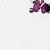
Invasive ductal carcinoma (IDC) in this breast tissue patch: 0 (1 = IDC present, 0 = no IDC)